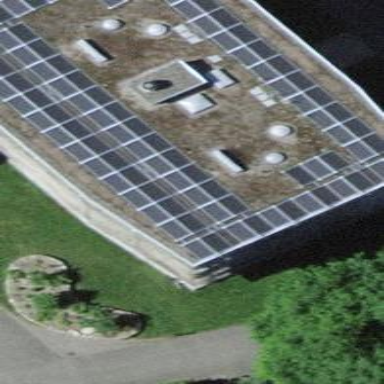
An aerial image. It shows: Solar power generator using photovoltaic panels.